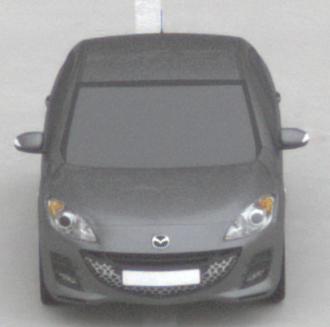
Make: Mazda
Model: 3 1.6
Detailed model: 3 (BL)
Model produced from: 2009/05
Model produced until: 2010/12
Doors: 5
Color: gray
Road condition: dry road
Daytime: morning or afternoon
Contrast: low contrast